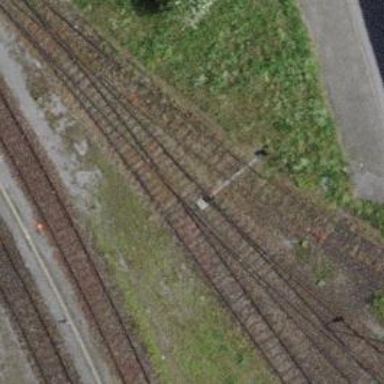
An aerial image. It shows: Railway spur service.